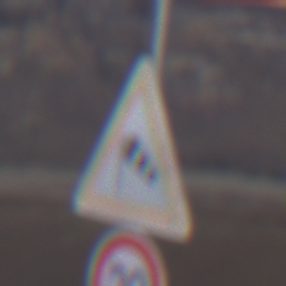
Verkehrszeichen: SeitenwindVonLinks
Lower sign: Geschwindigkeit20
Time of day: Dusk
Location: Outdoor (Nature)
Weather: Clear
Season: NotSpecified
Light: Natural